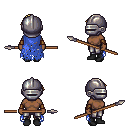
a pixel art fantasy rpg character, female body template, human, dark skin, blue tattered cape, metal pants, blonde long mohawk hairstyle, metal helm, cloth bracers, black shoes, spear, four views (front, back, left, right), 2x2 character sprite sheet, small pixel art, hard edges, no anti-aliasing